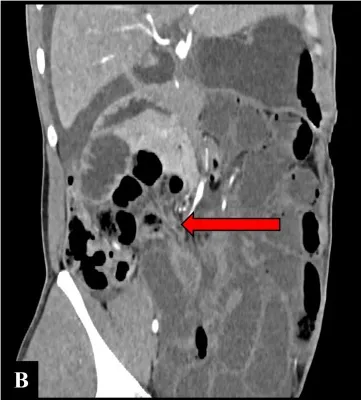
Whirlpool sign and small bowel volvulus within the right paraduodenal hernial sac. Curved planar reconstruction. Sections of the CECT abdomen show a swirl of mesenteric vessels (yellow arrow) noted near the fossa of Waldeyer, indicating volvulus. B: Small bowel loops are noted entering and exiting the hernial sac (red arrow) causing closed-loop obstruction with volvulus. . CECT: contrast-enhanced computed tomography.
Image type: radiology (ct)